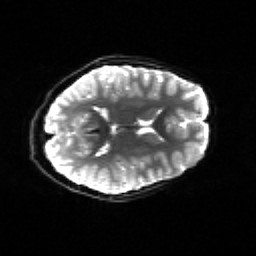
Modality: sbref
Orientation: axial
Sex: female
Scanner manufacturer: siemens
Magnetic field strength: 3 T
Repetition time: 5 s
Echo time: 0.071 s